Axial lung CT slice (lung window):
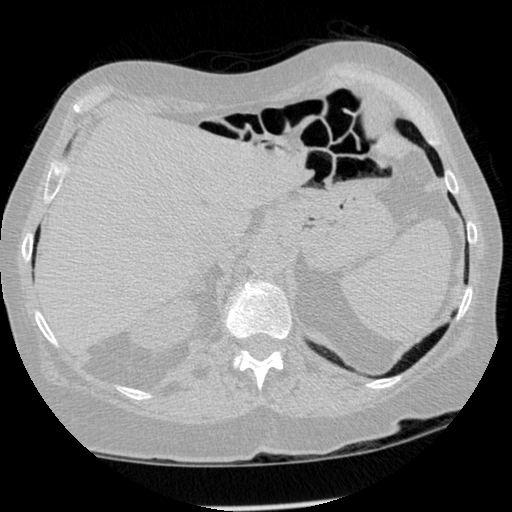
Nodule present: no